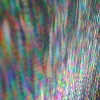
Label: sunburn